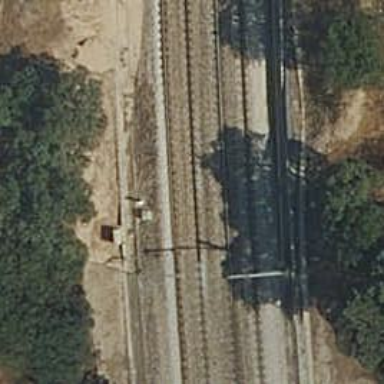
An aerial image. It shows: Railway track with contact line for electrification.